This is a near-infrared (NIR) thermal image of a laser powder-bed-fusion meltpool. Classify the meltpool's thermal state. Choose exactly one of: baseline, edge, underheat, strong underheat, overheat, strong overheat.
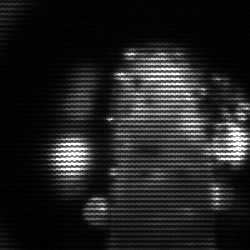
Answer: strong underheat